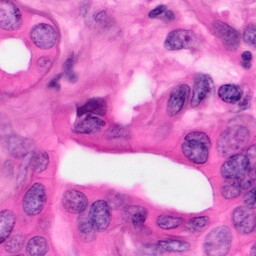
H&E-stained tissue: Pancreatic